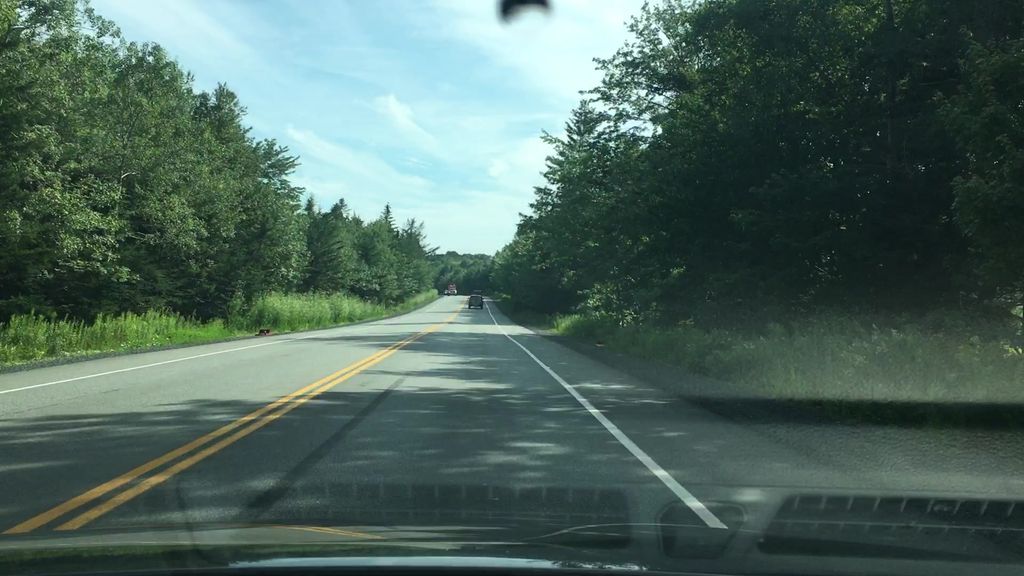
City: halifax